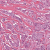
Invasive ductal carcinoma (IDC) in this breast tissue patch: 1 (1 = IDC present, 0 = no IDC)